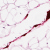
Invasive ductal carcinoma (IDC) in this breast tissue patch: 0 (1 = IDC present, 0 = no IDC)